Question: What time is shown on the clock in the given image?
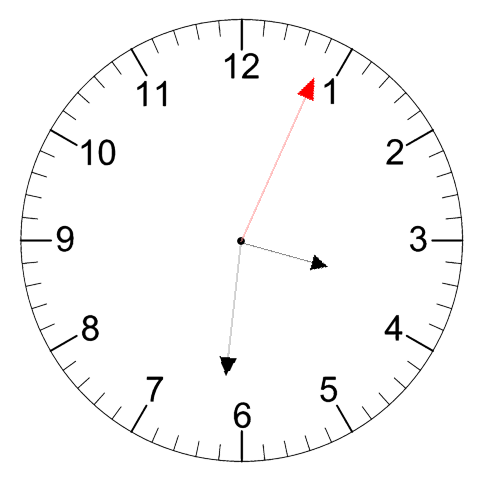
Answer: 03:31:04